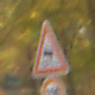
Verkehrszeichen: SchleuderOderRutschgefahr
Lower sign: Geschwindigkeit130
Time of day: Midday
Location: Outdoor (Nature)
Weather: Overcast
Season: NotSpecified
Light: Natural